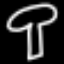
Label: mushroom